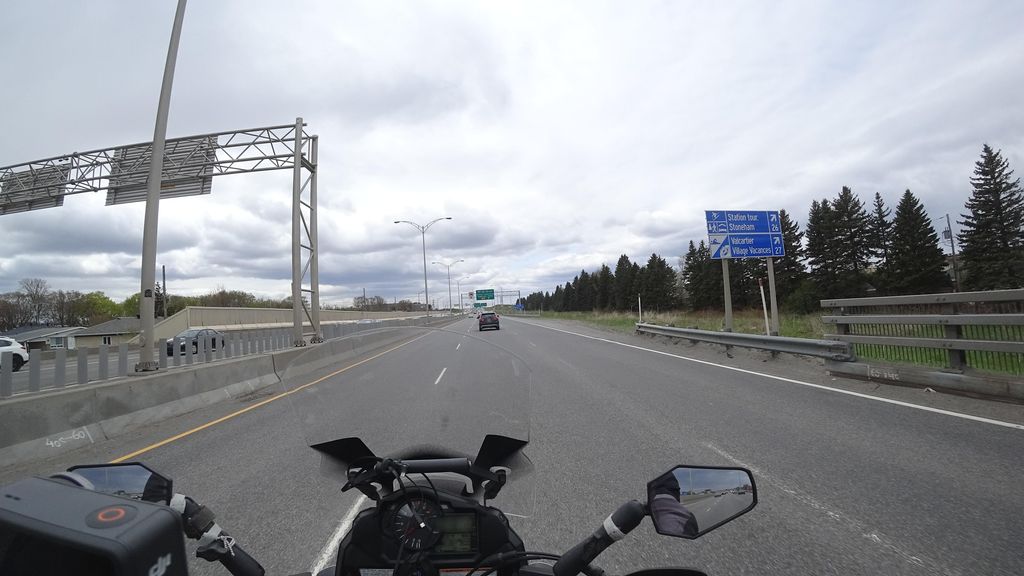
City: quebec_city